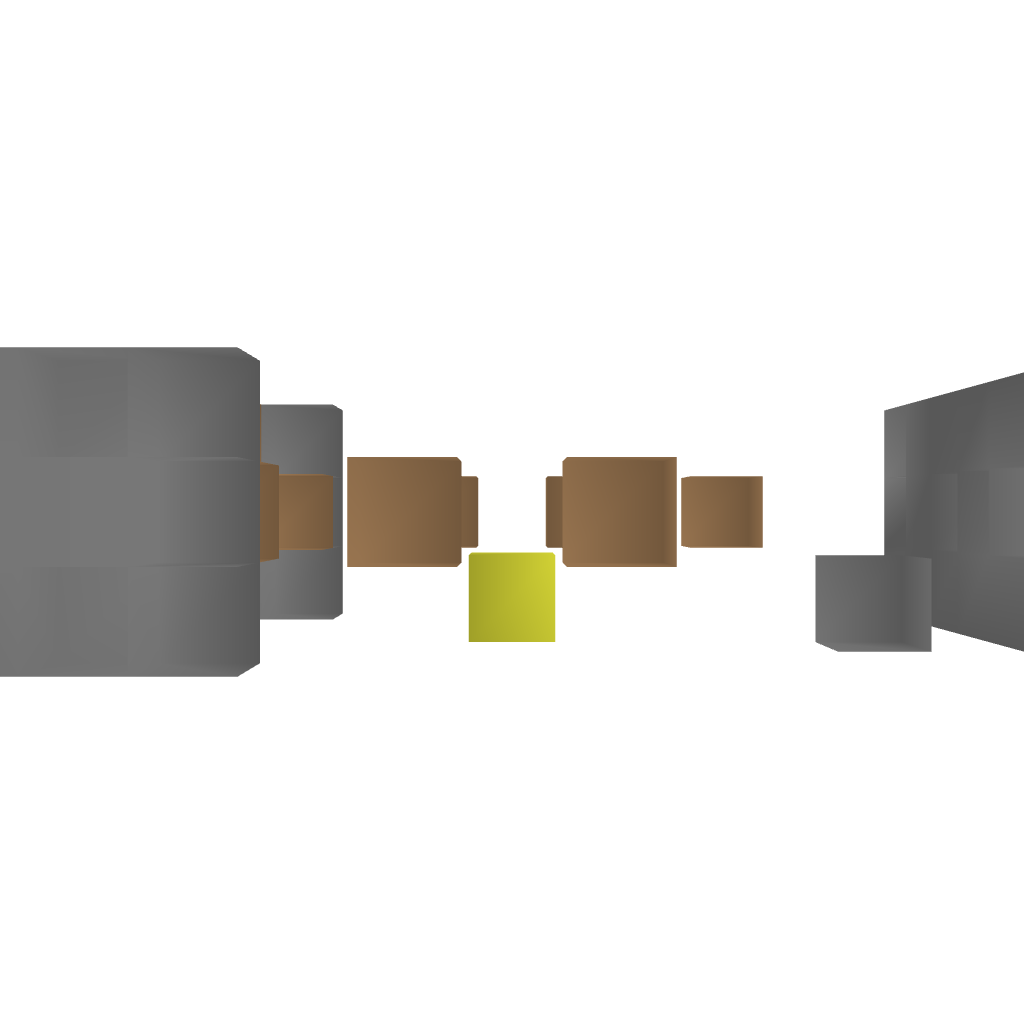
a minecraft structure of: The Trail Machine bad low quality